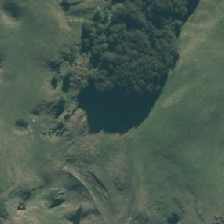
Land cover: high_producing_grassland